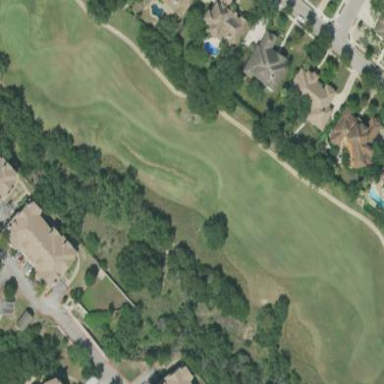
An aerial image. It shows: Scenic golf fairway.